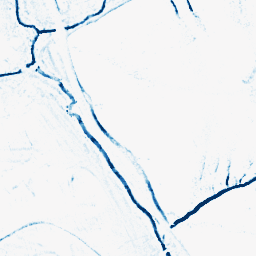
Category: morphological
Decomposition family: morphological_square
Decomposition parameters: operation: closing
size: 5
Upsampling method: cubic_mitchell
Upsampling parameters: scale: 8
Upsampling scale: 8